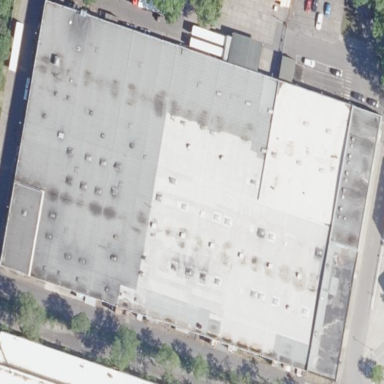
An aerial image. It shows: Industrial building.